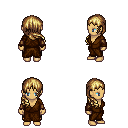
a pixel art fantasy rpg character, female body template, human, tanned skin, brown robe, gold greaves, blonde right-swept hairstyle, cloth bracers, four views (front, back, left, right), 2x2 character sprite sheet, small pixel art, hard edges, no anti-aliasing